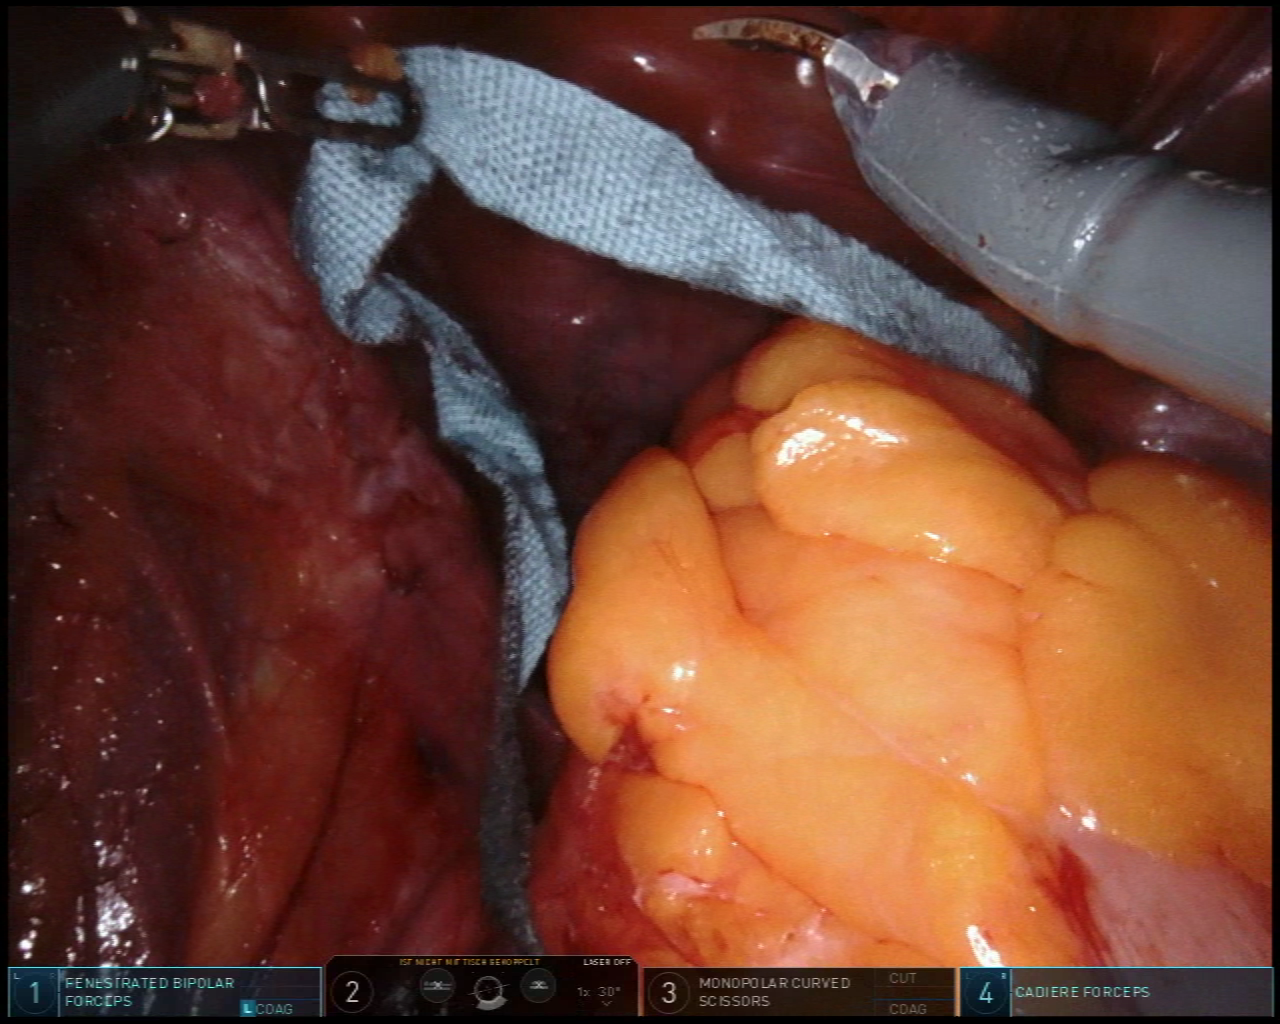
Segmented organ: ureter
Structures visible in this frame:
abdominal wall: yes
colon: yes
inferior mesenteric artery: no
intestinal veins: no
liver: no
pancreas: no
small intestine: no
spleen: no
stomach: no
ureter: yes
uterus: no
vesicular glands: no